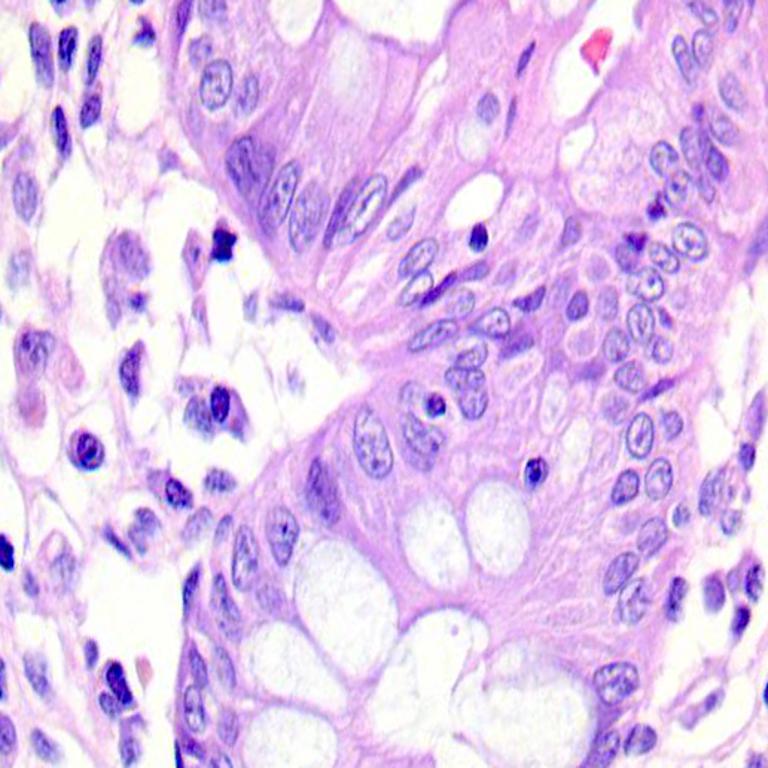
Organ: colon
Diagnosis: benign